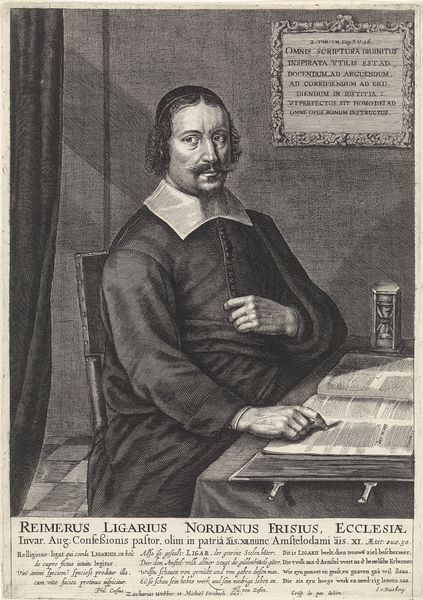
Titel: Portret van Reimerus Ligarius
Künstler: Crispijn van de (II) Passe
Standort: Amsterdam
Institution: Rijksmuseum
Schlagwörter: hand, mann, schatten, geste, stuhl, kappe, schnurrbart, kragen, portrait, porträt, vorhang, geistlicher, gewand, kutte, sitzend, locken, schrift, bilderrahmen, grafik, schnäuzer, inschrift, knöpfe, buch, druck, fliesen, schwarzweiß, stift, mönch, kupferstich, latein, sanduhr